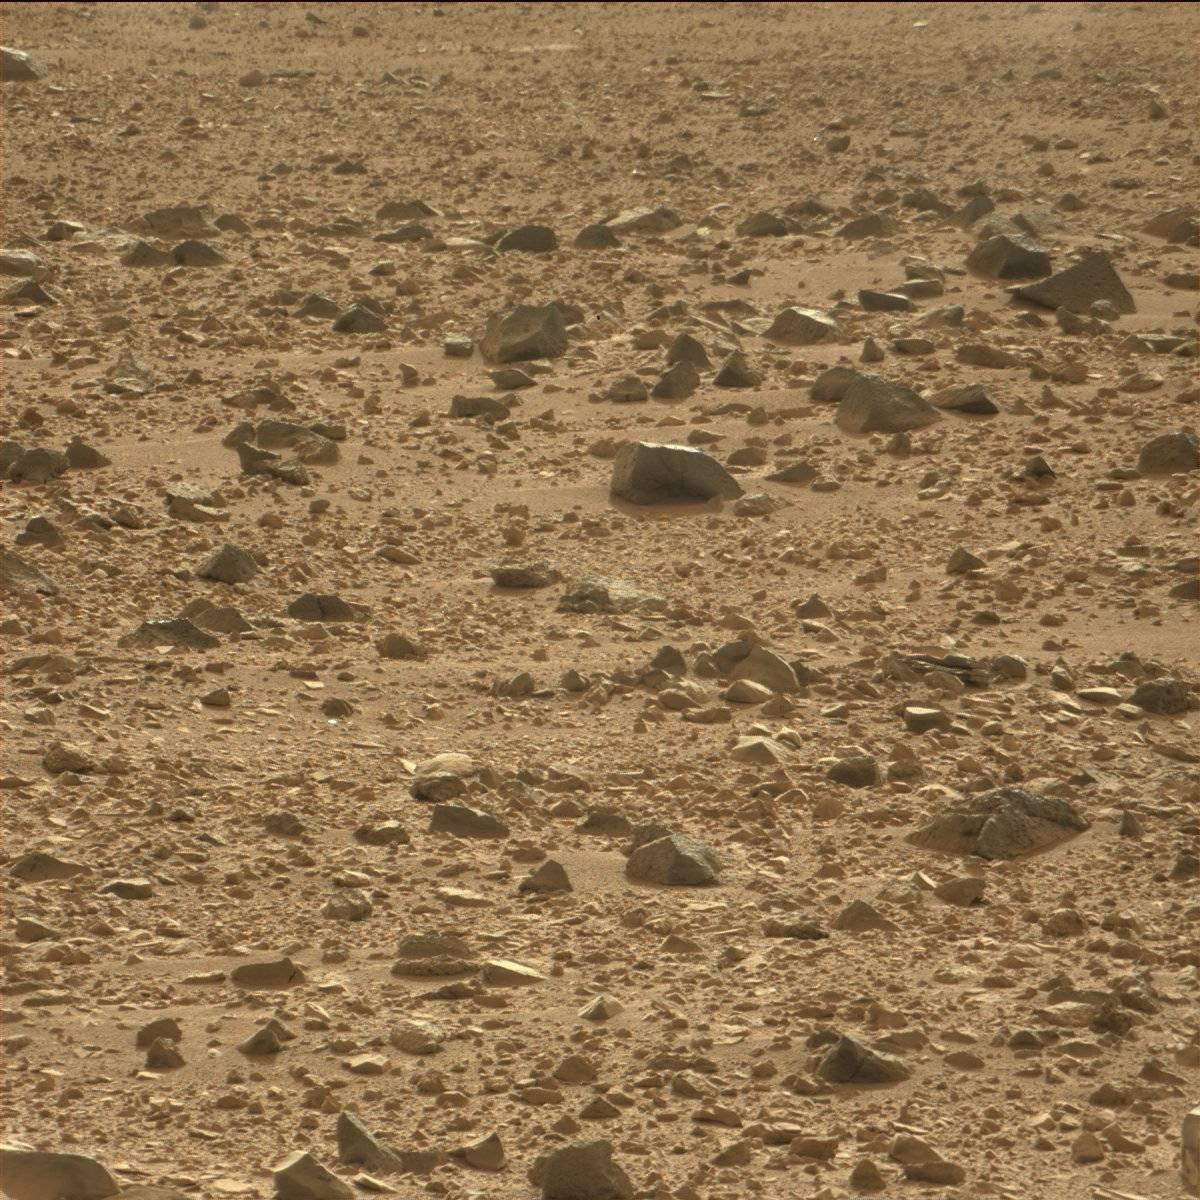
Terrain classes present: Bedrock, Rock, Sand / Soil